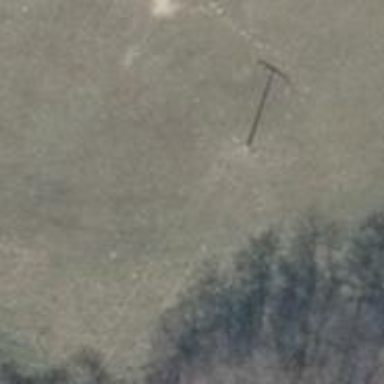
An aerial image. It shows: Minor power line with three cables.